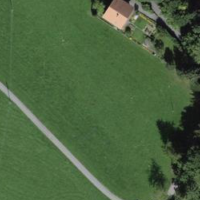
EUNIS habitat code: 24
Species observed at this site:
Milvus milvus